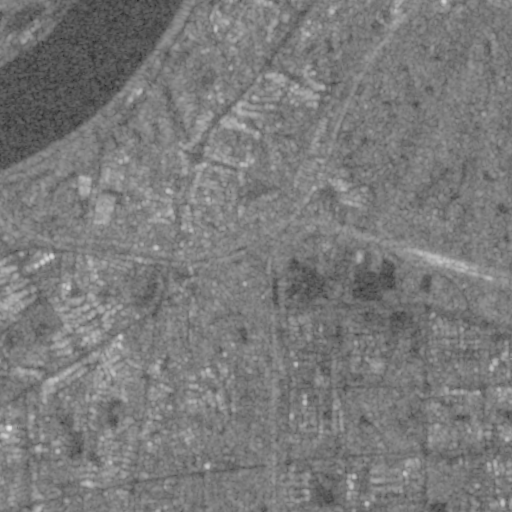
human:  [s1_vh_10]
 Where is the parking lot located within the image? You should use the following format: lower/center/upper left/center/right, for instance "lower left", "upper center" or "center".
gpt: The parking lot is located in the lower left of the image.
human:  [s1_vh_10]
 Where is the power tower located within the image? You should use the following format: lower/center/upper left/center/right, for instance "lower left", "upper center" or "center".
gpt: There is no power tower in the image.

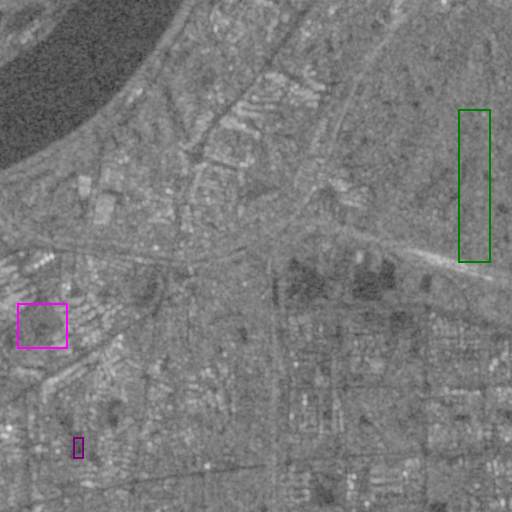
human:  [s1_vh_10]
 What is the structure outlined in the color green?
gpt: The structure outlined in green is a crop field.
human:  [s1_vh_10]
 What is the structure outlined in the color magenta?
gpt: The structure outlined in magenta is a park.
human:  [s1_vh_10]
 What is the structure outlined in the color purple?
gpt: The structure outlined in purple is a track.
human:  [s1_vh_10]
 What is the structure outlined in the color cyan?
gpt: There is no cyan outline.